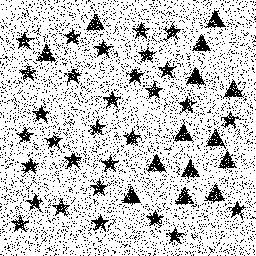
Squares: 0
Triangles: 14
Stars: 30
Total shapes: 44